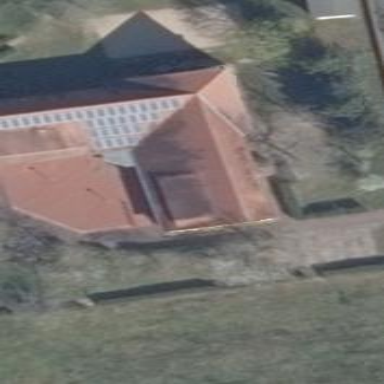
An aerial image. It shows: Gabled building.